Question:
In need of some assistance... I've tried for awhile and can't get what I need. (it's going to be used as a sub query within the FROM statement of another query) that will return the creator ID and 1 note. I only need ONE row returned per ID. (Can be any of the notes that matches the creator ID -- doesn't matter) The creator ID is a key that shows up multiple times in the table.
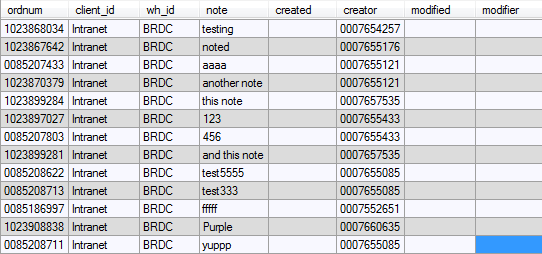
Answer: Here is one way:
'''
select t.*
from (select t.*, row_number() over (partition by creator order by ordnum) as seqnum
from notes t
) t
where seqnum = 1;
'''